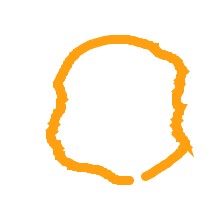
Shape: circle